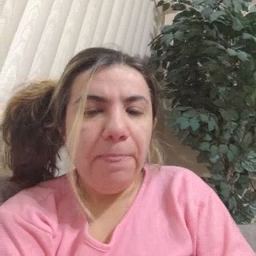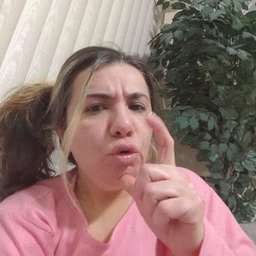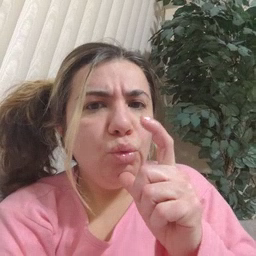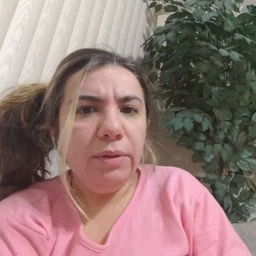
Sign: who